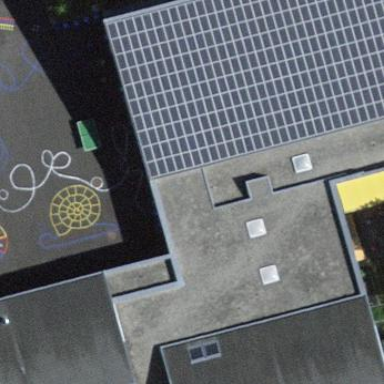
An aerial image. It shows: School building.